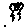
Label: cloud